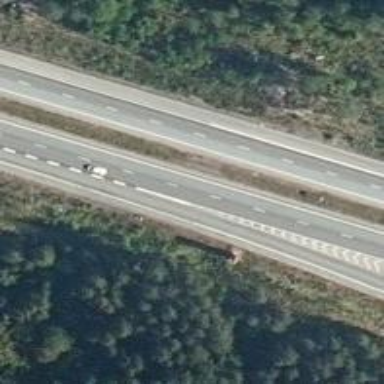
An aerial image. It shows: Asphalt motorway.